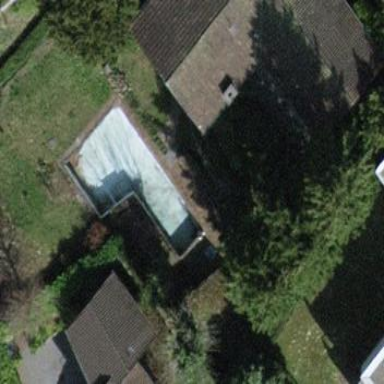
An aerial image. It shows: Swimming pool located in leisure land.